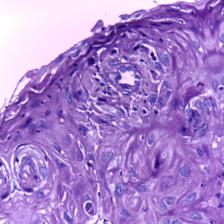
Diagnosis: Normal